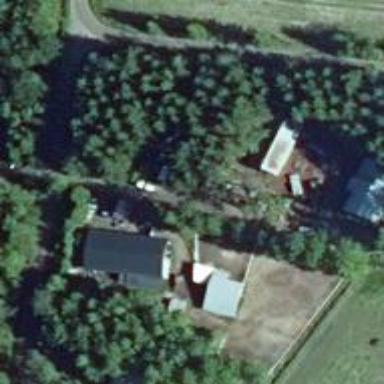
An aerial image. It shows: Farm.